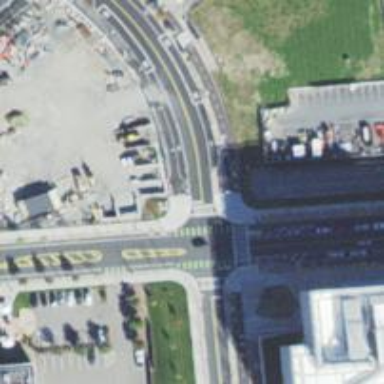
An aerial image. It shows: Marked crossing on the road.